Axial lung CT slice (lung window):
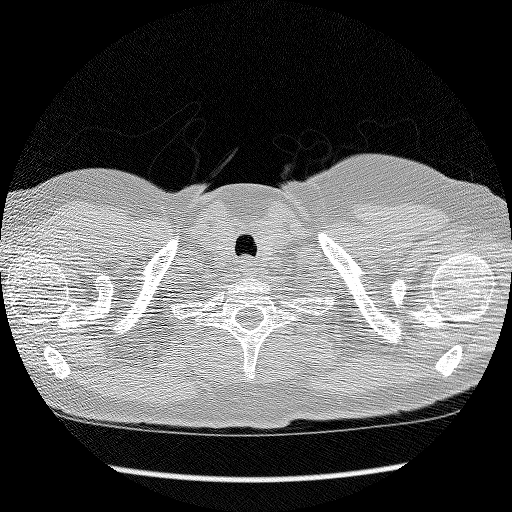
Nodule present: no